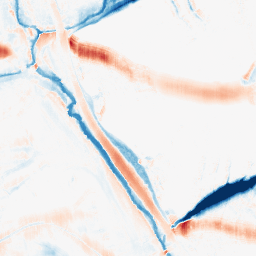
Category: morphological
Decomposition family: morphological_ellipse
Decomposition parameters: operation: average
width: 30
height: 10
Upsampling method: quartic
Upsampling parameters: scale: 8
Upsampling scale: 8